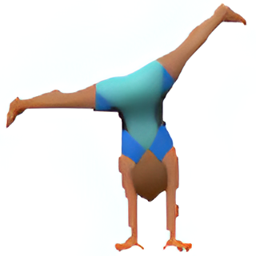
Name: person doing cartwheel
Emoji: 🤸🏽
Group: People & Body
Sub-group: person-sport